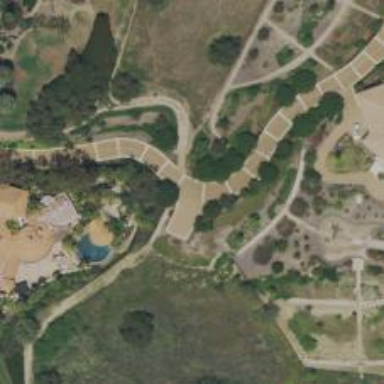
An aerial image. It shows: Driveway leading to service road.